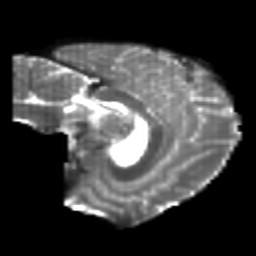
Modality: T2w
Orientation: sagittal
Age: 23
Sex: male
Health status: healthy
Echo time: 0.074 s